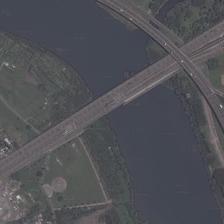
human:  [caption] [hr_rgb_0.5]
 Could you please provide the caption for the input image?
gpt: a bridge connected two city subdivisions with a playground separately .

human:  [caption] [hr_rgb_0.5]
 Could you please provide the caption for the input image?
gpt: a long straight bridge link to two different courts .

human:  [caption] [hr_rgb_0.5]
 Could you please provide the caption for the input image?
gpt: a bridge is on a river with large pieces of meadows and a playground on two sides of it .

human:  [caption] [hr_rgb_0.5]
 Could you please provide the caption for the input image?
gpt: people can see that the two sides of the river are very prosperou and each side has a very impressive playground .

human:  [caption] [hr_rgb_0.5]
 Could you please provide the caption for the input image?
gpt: a long bridge on a wide river connected two city subdivisions that have a playground separately .